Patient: sex F, age 65
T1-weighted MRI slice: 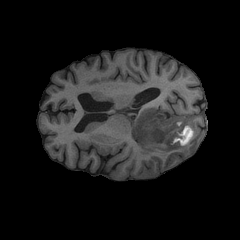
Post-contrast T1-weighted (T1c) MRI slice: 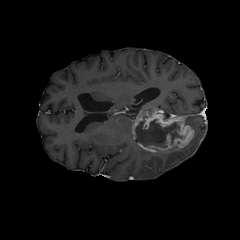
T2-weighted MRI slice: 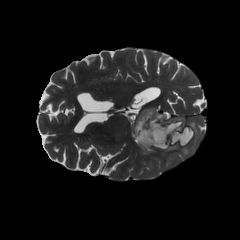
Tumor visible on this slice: yes
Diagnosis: Glioblastoma, IDH-wildtype
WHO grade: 4